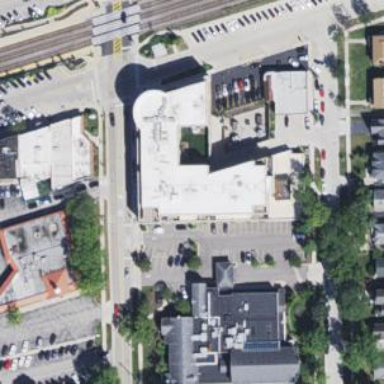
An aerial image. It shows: Retail area.